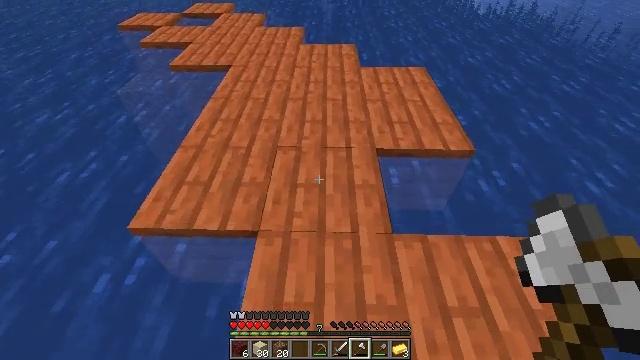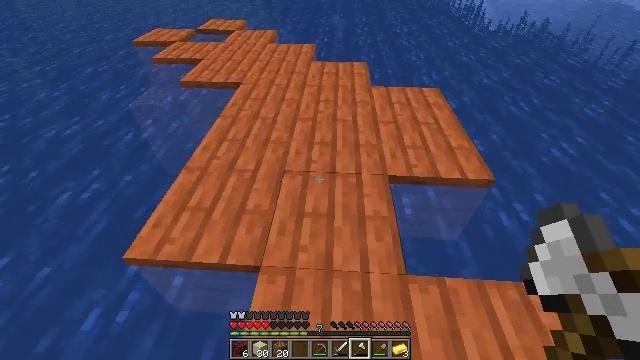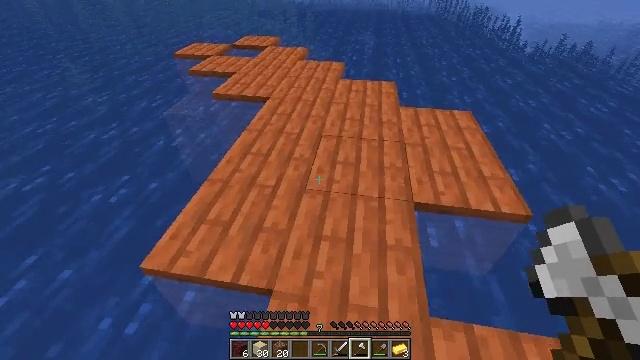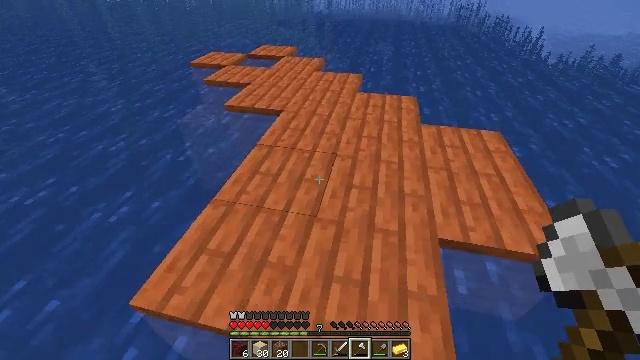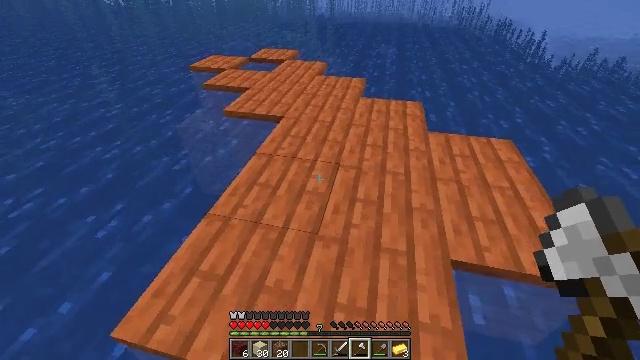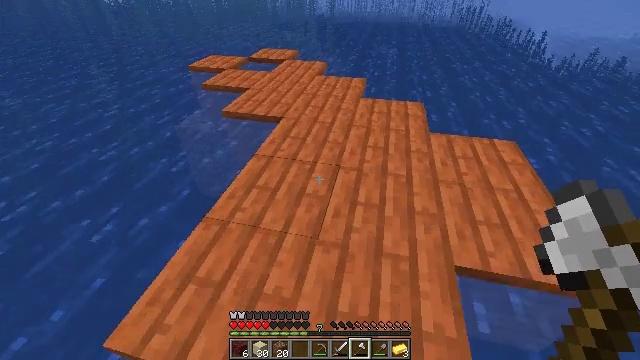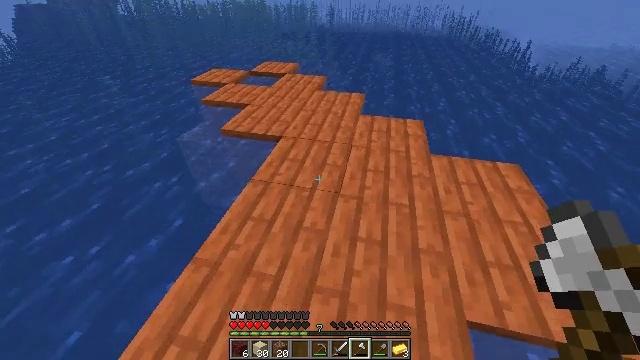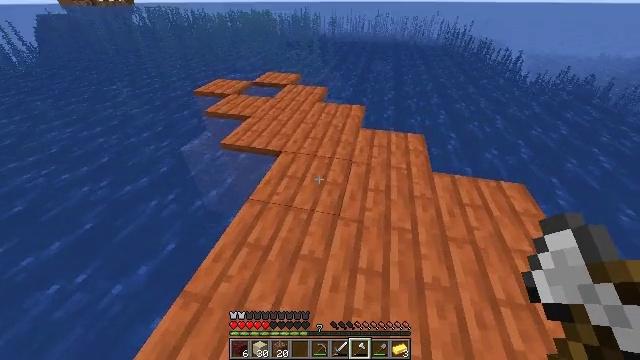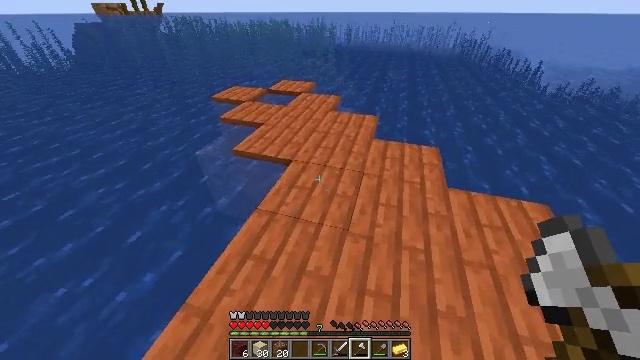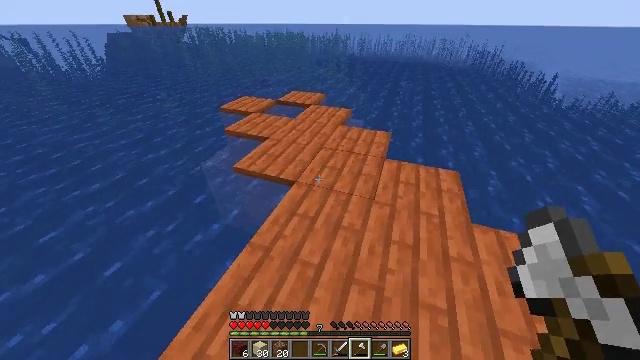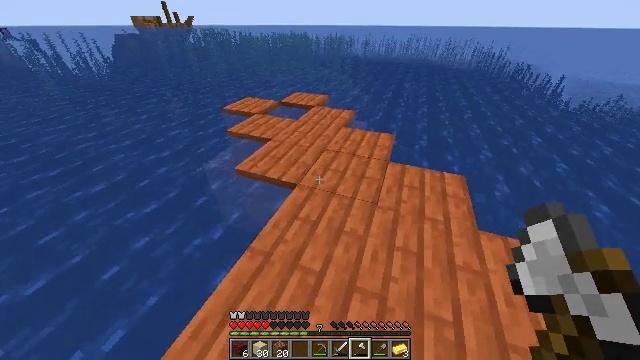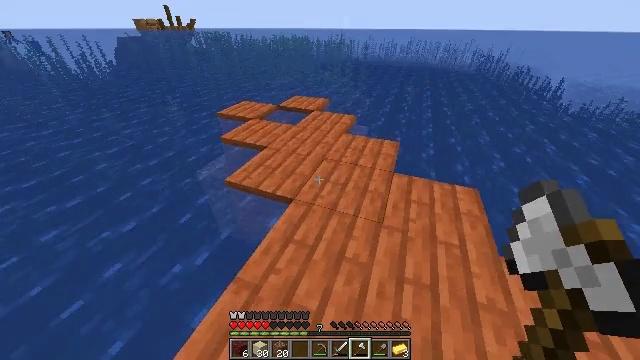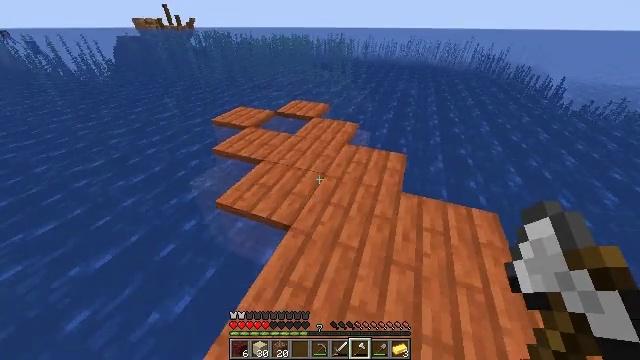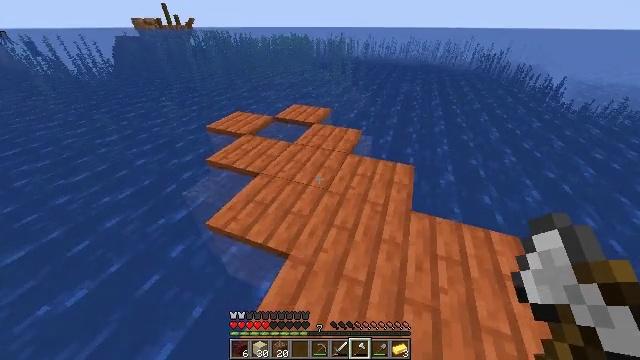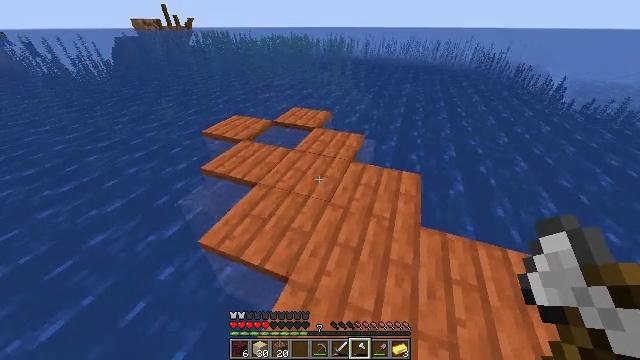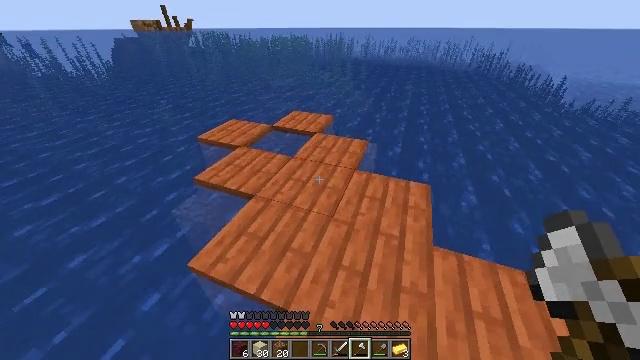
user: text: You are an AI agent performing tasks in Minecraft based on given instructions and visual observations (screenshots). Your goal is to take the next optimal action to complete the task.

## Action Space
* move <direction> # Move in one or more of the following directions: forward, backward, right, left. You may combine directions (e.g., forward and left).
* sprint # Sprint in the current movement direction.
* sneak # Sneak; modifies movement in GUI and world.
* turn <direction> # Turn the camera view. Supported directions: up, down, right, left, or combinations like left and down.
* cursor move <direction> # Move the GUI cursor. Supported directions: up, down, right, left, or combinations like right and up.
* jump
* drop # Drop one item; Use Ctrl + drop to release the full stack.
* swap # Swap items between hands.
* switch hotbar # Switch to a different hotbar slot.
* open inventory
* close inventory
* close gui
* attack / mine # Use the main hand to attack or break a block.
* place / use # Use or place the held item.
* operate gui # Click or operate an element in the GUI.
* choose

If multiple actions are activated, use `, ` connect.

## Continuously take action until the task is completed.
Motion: motion action
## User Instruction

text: Attack the acacia planks to recycle them.
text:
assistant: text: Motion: move forward, turn left and up
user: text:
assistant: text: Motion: move forward, turn left and up
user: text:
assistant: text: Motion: move forward, turn left and up
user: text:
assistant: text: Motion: move forward
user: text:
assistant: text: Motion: move forward, sprint
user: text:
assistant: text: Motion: move forward, sprint
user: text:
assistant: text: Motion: move forward, sprint
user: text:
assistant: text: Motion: move forward, sprint, turn left and up
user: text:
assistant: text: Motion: move forward, turn left and up
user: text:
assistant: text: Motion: move forward
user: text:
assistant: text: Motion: move forward, sprint
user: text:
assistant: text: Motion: move forward, sprint
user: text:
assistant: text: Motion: move forward, sprint
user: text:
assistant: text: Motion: move forward, sprint
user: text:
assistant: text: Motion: move forward
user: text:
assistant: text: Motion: move forward
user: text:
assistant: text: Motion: move forward, sprint
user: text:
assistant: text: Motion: move forward, sprint
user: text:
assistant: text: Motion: move forward, sprint
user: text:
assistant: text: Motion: move forward
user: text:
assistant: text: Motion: move forward, turn left and down
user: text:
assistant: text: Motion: move forward, turn down
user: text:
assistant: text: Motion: move forward, turn left and down
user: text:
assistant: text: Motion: move forward, turn down
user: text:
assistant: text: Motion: move forward, turn left and down
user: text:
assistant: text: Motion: turn left and down
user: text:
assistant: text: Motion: turn left and down, attack / mine
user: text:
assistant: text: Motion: attack / mine
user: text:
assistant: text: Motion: attack / mine
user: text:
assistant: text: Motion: attack / mine